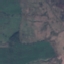
Label: HerbaceousVegetation